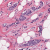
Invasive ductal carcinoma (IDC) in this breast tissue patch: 1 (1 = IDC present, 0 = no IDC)